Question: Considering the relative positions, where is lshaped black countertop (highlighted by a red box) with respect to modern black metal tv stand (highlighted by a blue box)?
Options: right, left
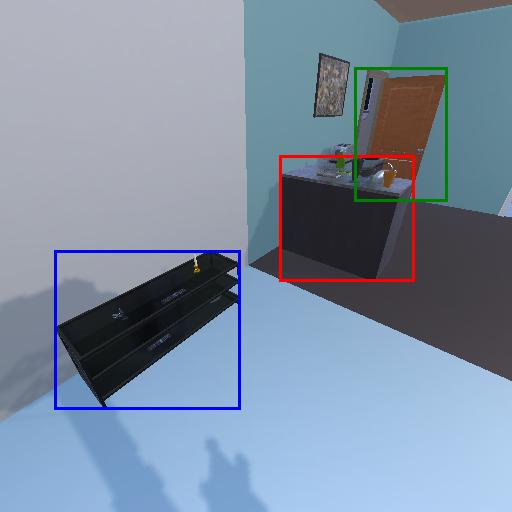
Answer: right